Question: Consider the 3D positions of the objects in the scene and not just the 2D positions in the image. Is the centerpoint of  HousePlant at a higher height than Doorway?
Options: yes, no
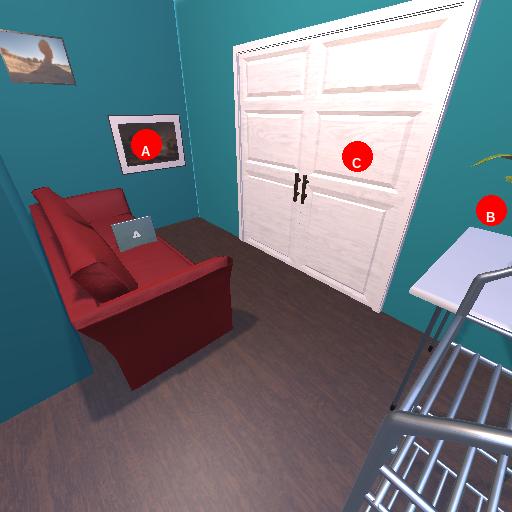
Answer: yes